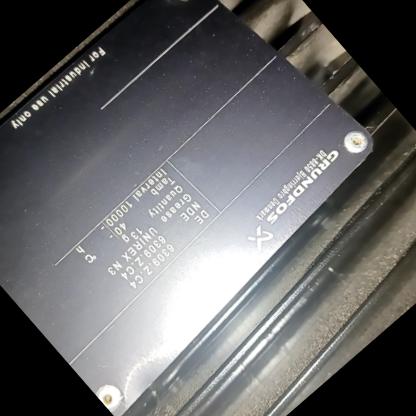
Klasa: tabliczka-znamionowa